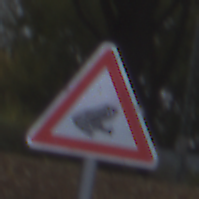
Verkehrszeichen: AmphibienwanderungLinks
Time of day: MorningAfternoon
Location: Outdoor (Urban)
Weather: Overcast
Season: NotSpecified
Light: Natural